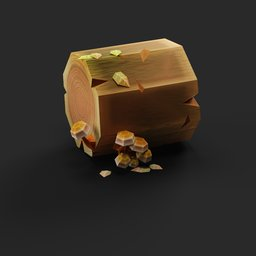
Label: nature